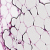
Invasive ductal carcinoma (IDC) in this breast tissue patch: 0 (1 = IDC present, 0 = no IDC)